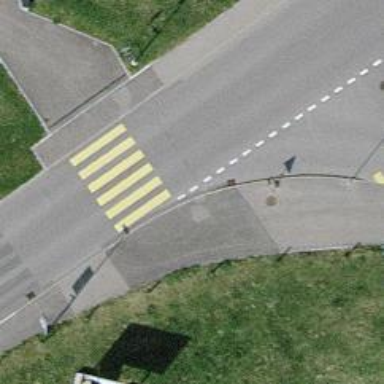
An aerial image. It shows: Marked crossing on the road with clear markings.